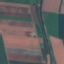
Label: AnnualCrop